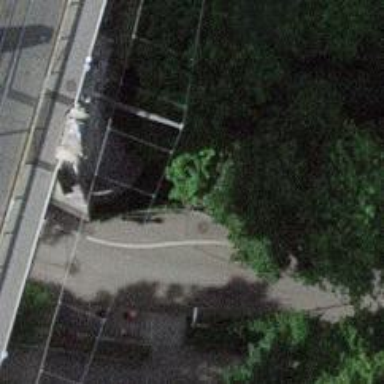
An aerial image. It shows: Stone steps forming road.